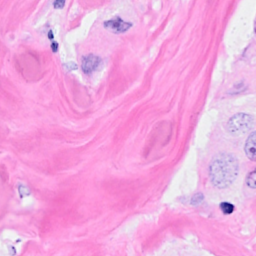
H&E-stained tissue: Breast